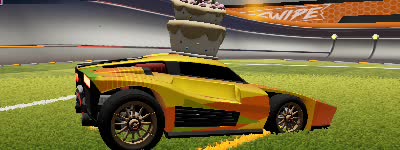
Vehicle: breakout